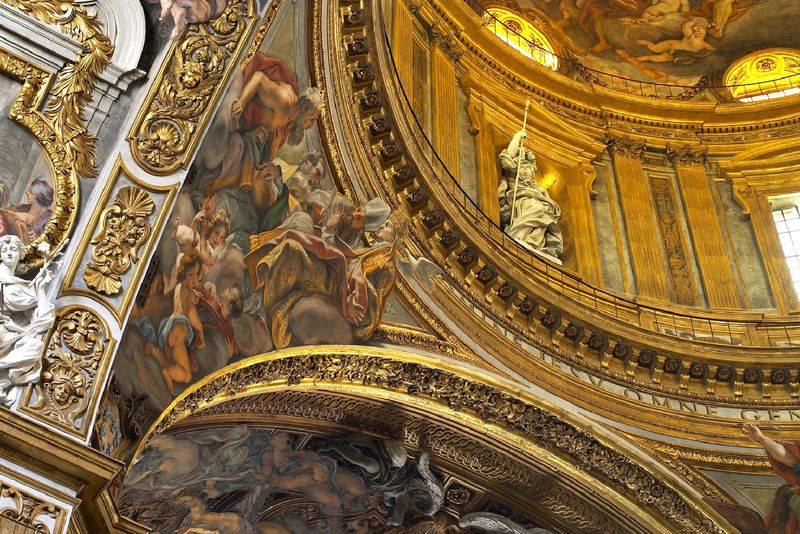
Titel: Vierungskuppel von Il Gesù in Rom
Künstler: Giovanni Battista Gaulli
Standort: Rom, Il Gesù (EU - I - Latium)
Schlagwörter: gott, mann, frauen, fenster, holz, licht, malerei, ornament, gesichter, architektur, barock, bild, innenraum, kirche, figur, gold, decke, innen, engel, skulptur, statue, relief, farbig, bogen, giebel, pilaster, rundbogen, kuppel, bischof, lanze, papst, ornamente, verzierung, wandmalerei, stuck, geländer, plastik, galerie, foto, vergoldet, dache, kathedrale, fries, sims, heiliger, heilige, deckengemälde, fresko, putten, verzierungen, fresco, vertäfelung, bauplastik, godl, blattgold